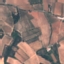
Label: PermanentCrop